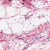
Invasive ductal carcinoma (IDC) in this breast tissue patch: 0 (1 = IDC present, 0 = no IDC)